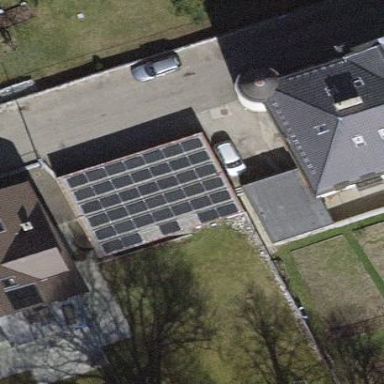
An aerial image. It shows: Flat roofed garages.